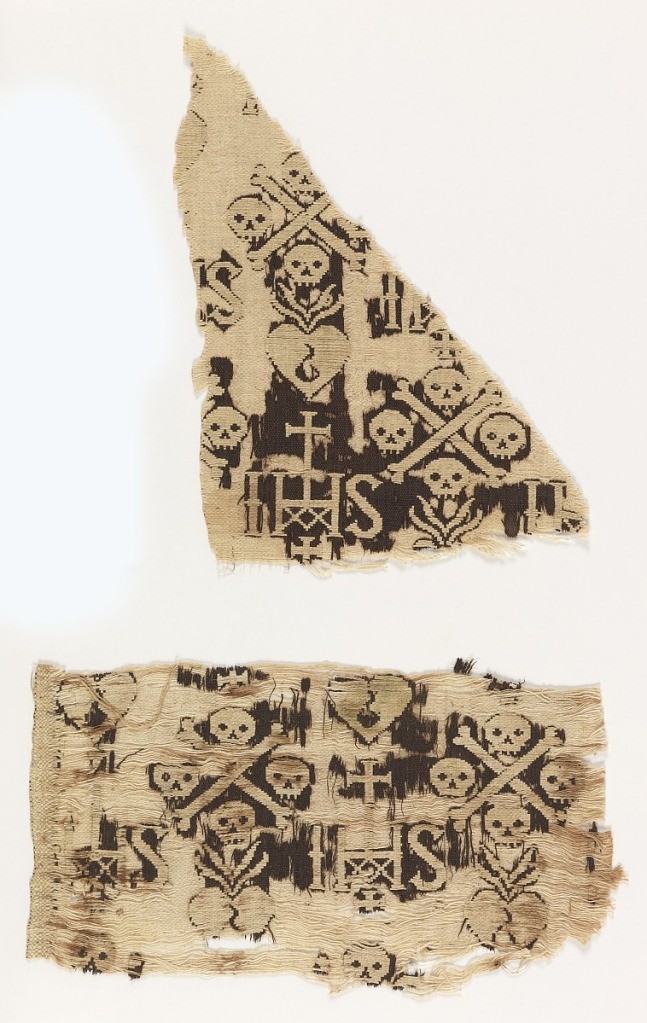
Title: Fragments
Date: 17th century
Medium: silk, linen Technique: woven
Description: Religious motifs; holy monogram and skull and crossbones.